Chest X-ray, PA view. Patient: 25 years old, sex M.
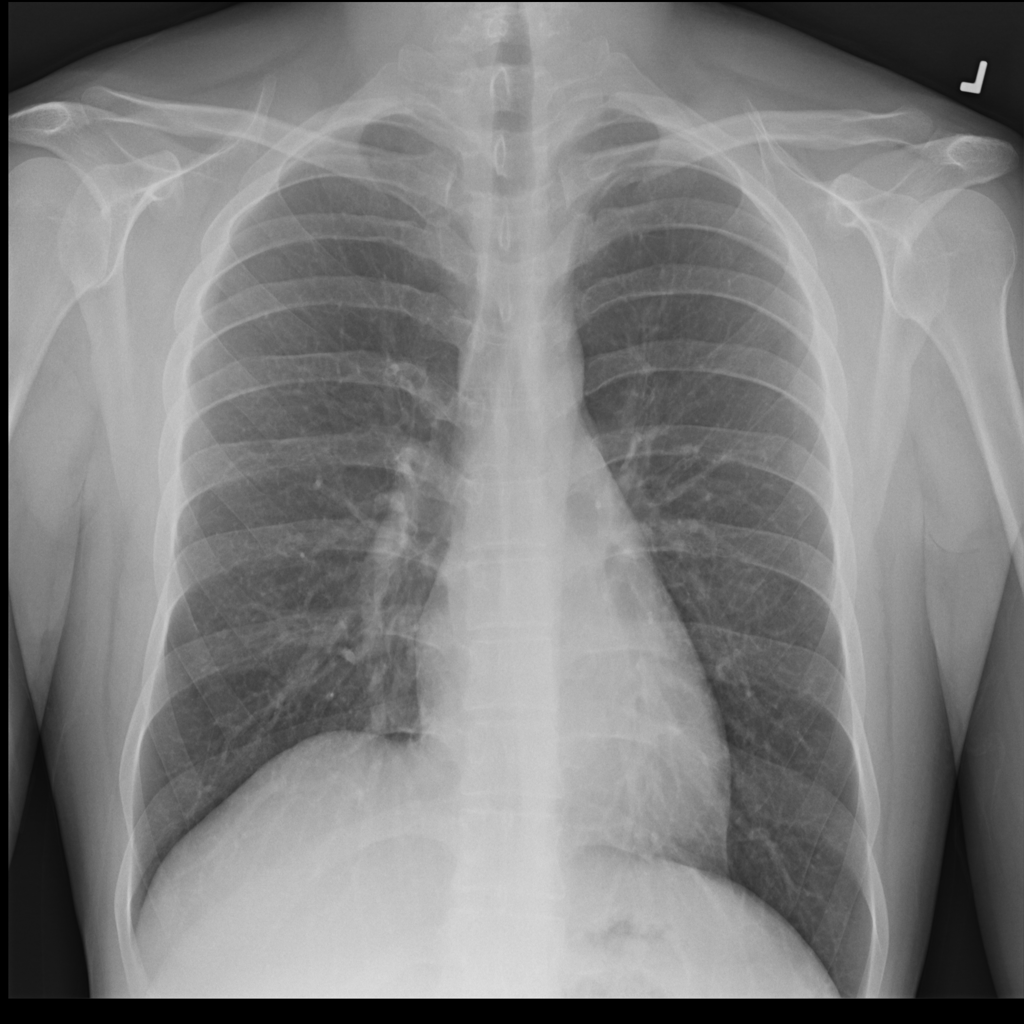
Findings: Infiltration